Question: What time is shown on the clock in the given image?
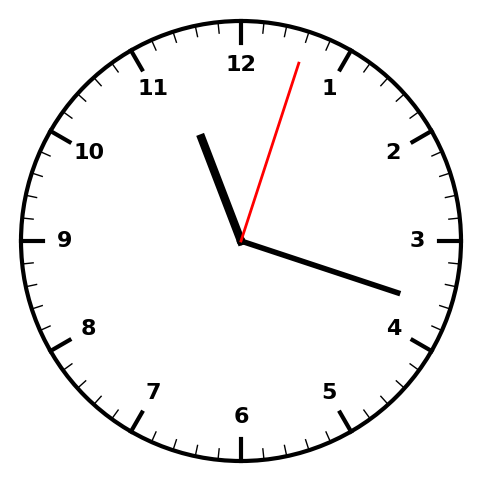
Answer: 11:18:03